Field crop: maize
Growth stage: 1
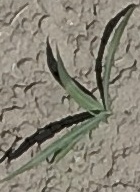
Species: sorghum